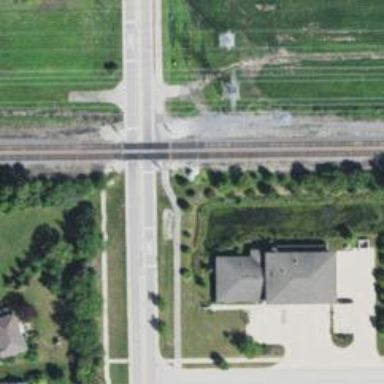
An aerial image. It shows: Railway crossing with lights and barriers.